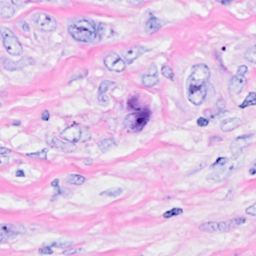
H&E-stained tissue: Breast